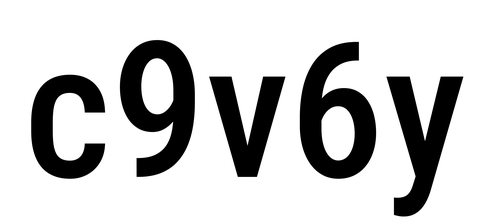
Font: Roboto_Condensed_Medium